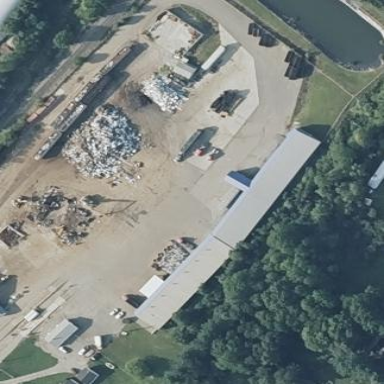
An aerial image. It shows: Recycling center with scrap metal recycling facilities.